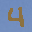
Label: 4